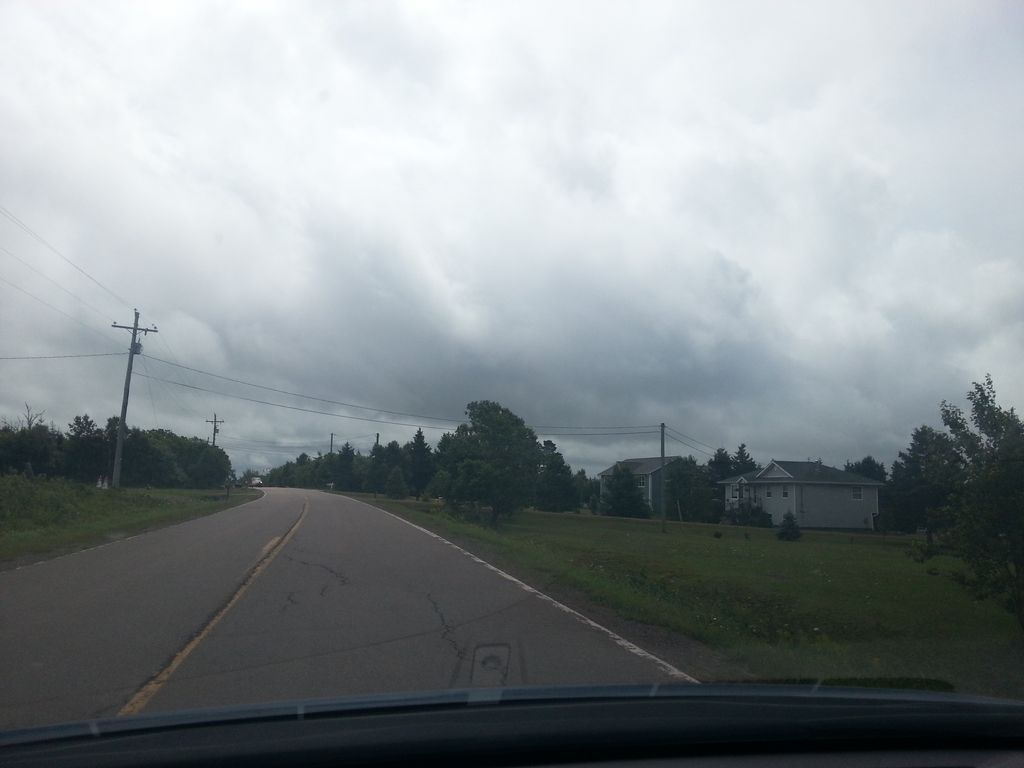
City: charlottetown